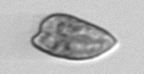
Label: Prorocentrum_dentatum